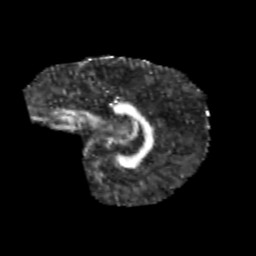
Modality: FA
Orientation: sagittal
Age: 9
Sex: male
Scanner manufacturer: siemens
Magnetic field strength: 3 T
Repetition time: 3.8 s
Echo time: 0.07 s